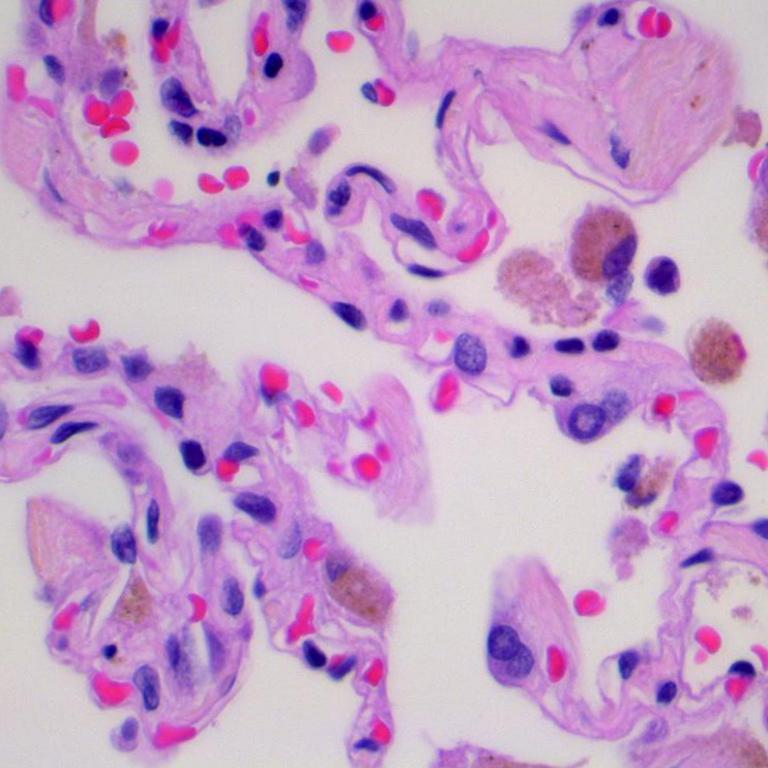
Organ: lung
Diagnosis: benign